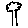
Label: tree